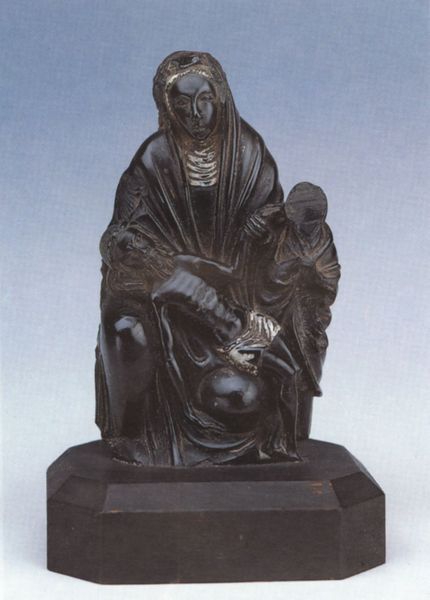
Titel: Pietà aus Toledo
Institution: Madrid, Museo Arqueologico Nacional
Schlagwörter: blau, dunkel, hand, kopf, umhang, menschen, frau, kleid, schmuck, schwarz, schleier, alt, arm, falten, gesicht, halten, kleidung, mensch, sockel, tot, toter, trauer, hals, figur, gewand, gold, mantel, sitzend, kind, mutter, skulptur, statue, kopfbedeckung, modern, metall, bronze, faltenwurf, podest, schoß, knie, halsschmuck, eisen, rippen, kugel, christus, jesus, pieta, maria, edelmetall, abnahme, plstik, pietat